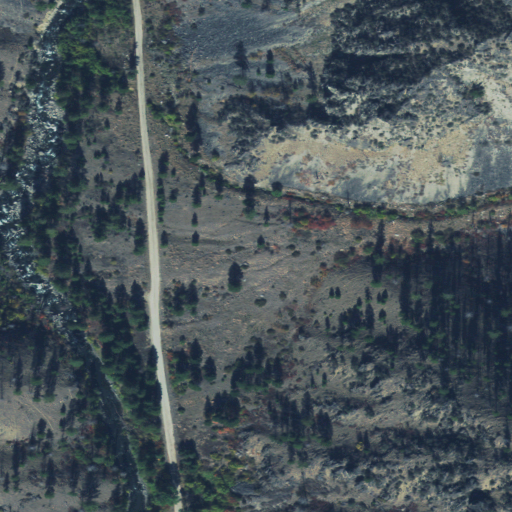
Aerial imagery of plain(s) in Idaho named Fritzer Flat containing shrub and evergreen forest